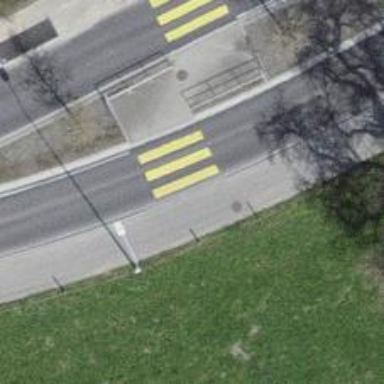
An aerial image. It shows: Pedestrian crossing with zebra markings on footway.